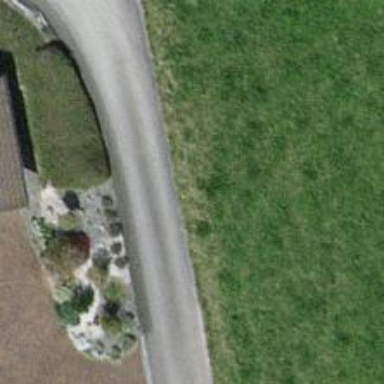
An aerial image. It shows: Asphalt road designated as living street.